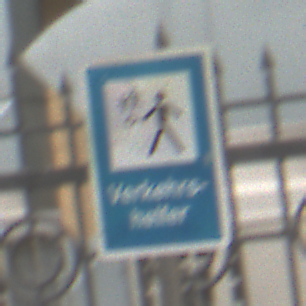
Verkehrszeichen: Verkehrshelfer
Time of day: MorningAfternoon
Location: Outdoor (Urban)
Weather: Overcast
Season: NotSpecified
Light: Natural